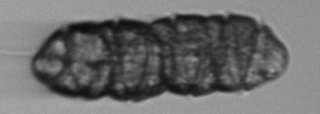
Label: Margalefidinium